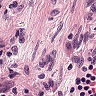
Metastatic tissue present: no